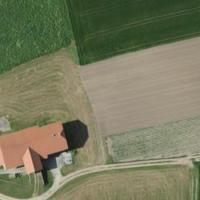
EUNIS habitat code: 52
Species observed at this site:
Milvus milvus
Buteo buteo